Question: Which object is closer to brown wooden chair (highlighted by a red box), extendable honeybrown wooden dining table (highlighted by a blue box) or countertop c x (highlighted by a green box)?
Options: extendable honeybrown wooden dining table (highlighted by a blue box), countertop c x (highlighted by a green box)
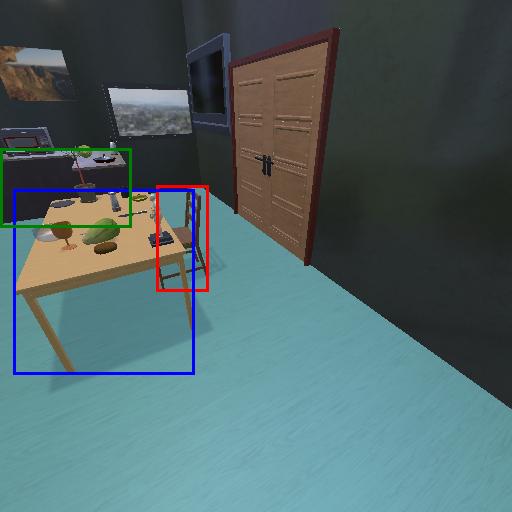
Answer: extendable honeybrown wooden dining table (highlighted by a blue box)